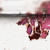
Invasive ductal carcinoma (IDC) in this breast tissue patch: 0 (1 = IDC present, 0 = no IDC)